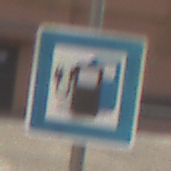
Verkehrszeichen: LadestationFuerElektrofahrzeuge
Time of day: MorningAfternoon
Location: Outdoor (Urban)
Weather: PartlyCloudy
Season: NotSpecified
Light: Natural